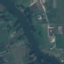
Land use / land cover: River